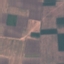
Land use / land cover class: AnnualCrop